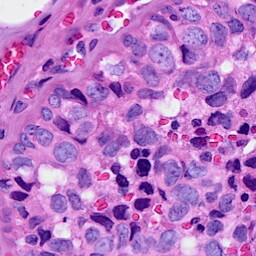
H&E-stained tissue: Breast